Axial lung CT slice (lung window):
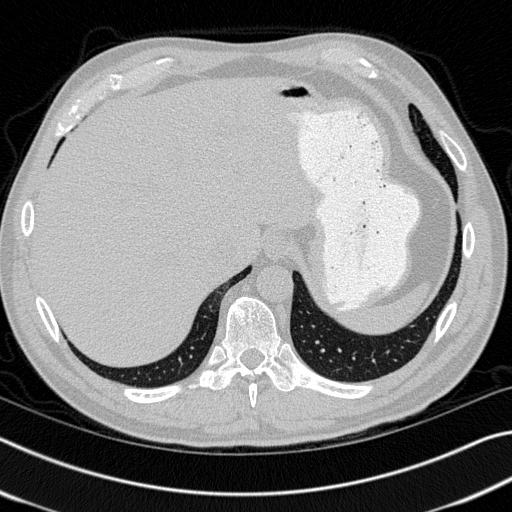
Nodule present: no